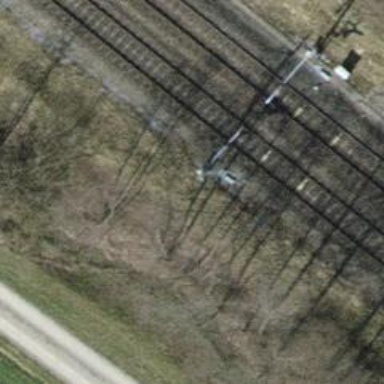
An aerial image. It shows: Railway signal.